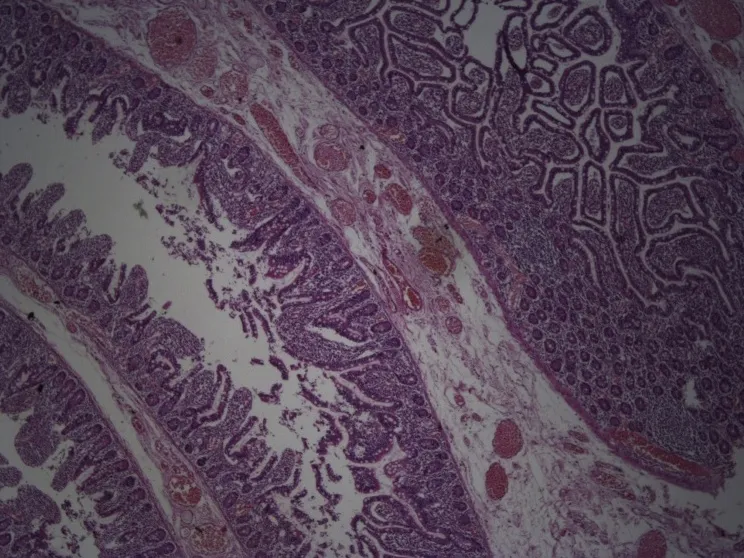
H&E X40 Diverticulare were seen to be pseudodiverticullary lesions including herniation of the mucosa and submucosa. In the histopathological examination.
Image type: pathology (h&e)